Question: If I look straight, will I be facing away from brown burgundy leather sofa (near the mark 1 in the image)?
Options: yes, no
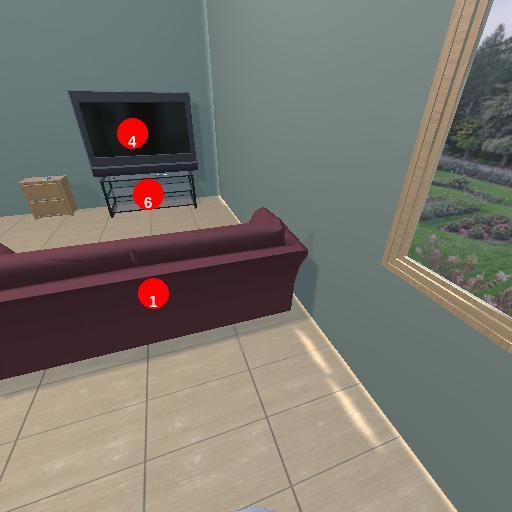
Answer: yes